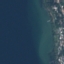
Label: SeaLake